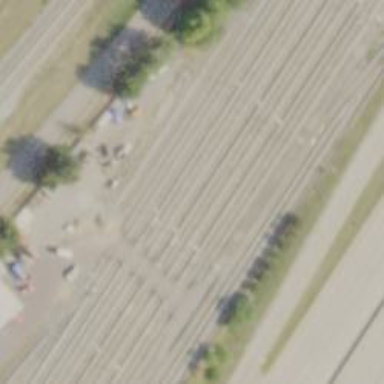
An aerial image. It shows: Electrified rail service yard.